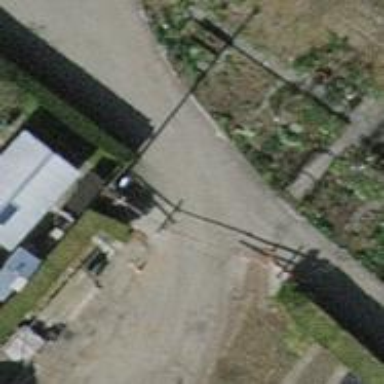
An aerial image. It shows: Bollard.